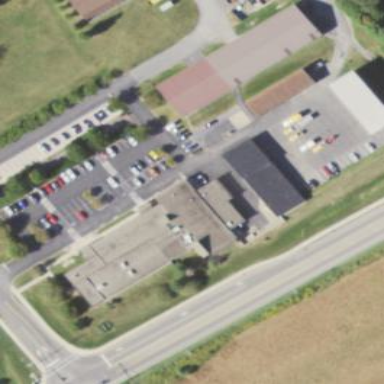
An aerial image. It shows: Police building.